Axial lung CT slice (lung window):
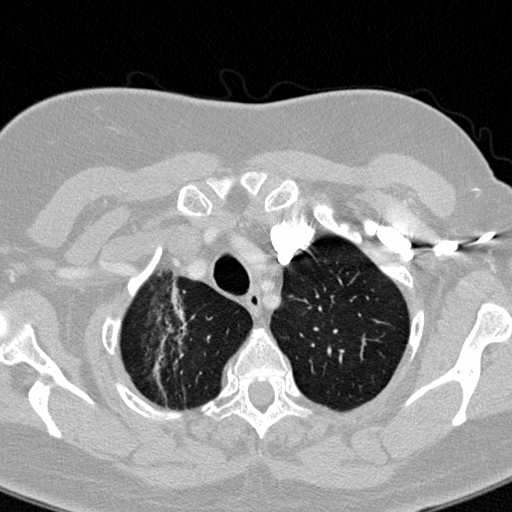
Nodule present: no